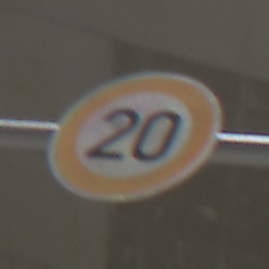
Verkehrszeichen: Geschwindigkeit20
Umgebung: Roofed, Urban
Tageszeit: Midday
Wetter: Overcast
Licht: Artificial
Jahreszeit: NotSpecified
Kontrast: MediumContrast